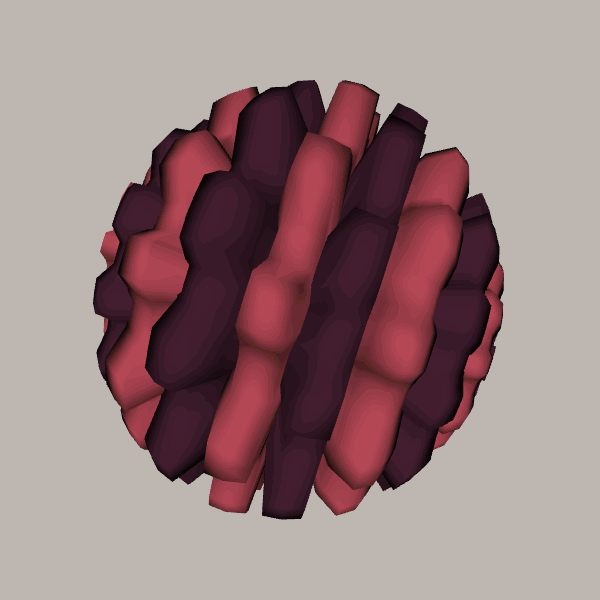
Background: light